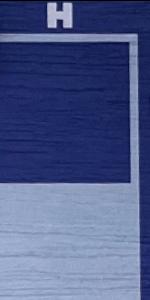
Label: Empty